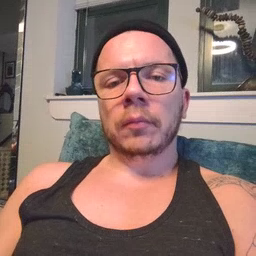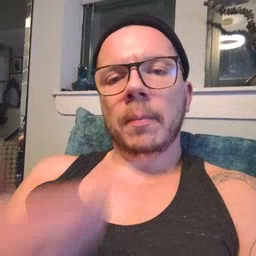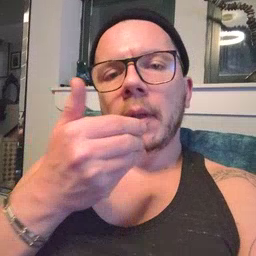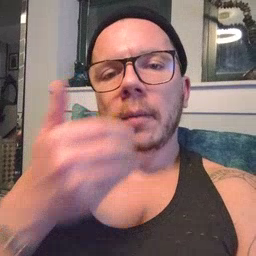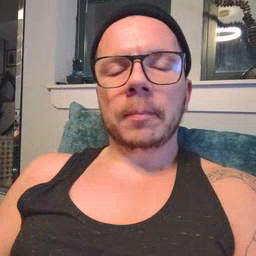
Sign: pizza